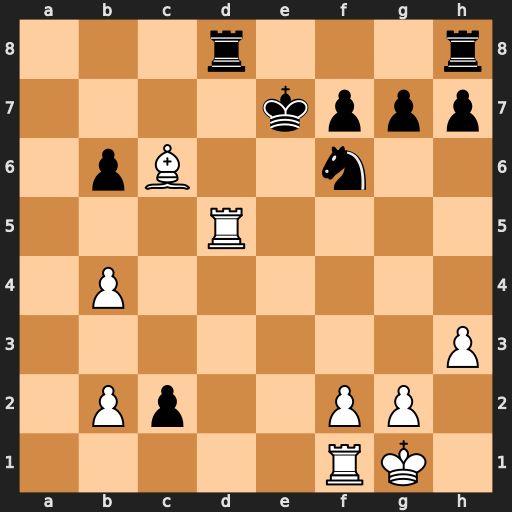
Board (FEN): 3r3r/4kppp/1pB2n2/3R4/1P6/7P/1Pp2PP1/5RK1
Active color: w
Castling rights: -
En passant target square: -
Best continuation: Re1+ Ne4 Rxe4+